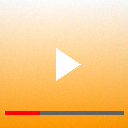
Screen state: on